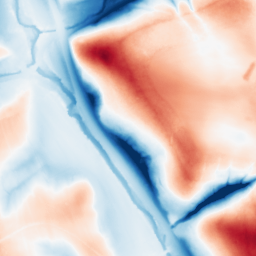
Category: trend_removal
Decomposition family: local_polynomial
Decomposition parameters: window_size: 101
degree: 2
Upsampling method: bilinear
Upsampling parameters: scale: 2
Upsampling scale: 2